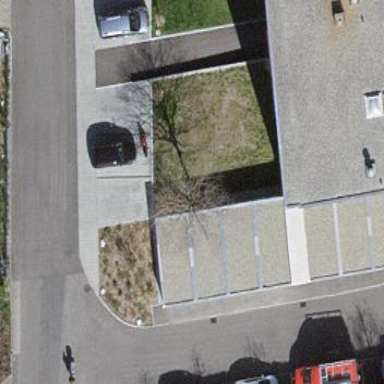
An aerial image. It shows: Group of garages.